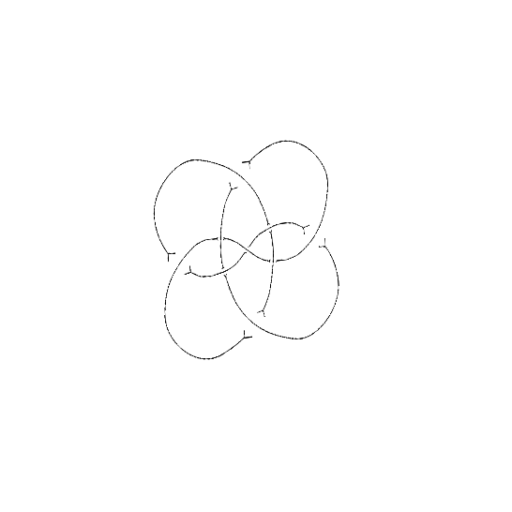
Crossing number: 9